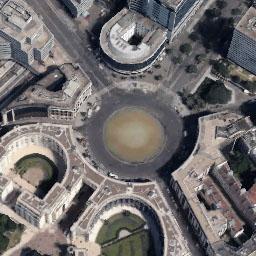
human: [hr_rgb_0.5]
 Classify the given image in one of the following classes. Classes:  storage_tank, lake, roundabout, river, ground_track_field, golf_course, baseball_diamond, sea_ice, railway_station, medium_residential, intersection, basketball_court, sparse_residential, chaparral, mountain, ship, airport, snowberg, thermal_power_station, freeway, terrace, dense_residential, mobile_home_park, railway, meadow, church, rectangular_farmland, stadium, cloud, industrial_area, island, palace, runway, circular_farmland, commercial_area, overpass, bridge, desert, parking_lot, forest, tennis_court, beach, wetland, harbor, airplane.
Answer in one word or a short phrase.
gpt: roundabout